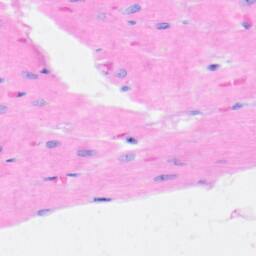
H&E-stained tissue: Heart